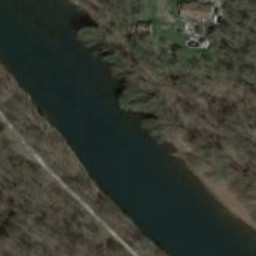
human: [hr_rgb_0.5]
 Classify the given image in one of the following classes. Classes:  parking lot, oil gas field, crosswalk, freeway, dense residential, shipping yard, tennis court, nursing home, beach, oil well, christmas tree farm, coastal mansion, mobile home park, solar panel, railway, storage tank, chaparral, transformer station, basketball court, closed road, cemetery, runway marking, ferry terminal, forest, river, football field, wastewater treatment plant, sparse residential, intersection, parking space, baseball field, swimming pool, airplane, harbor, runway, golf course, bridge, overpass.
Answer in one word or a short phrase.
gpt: river